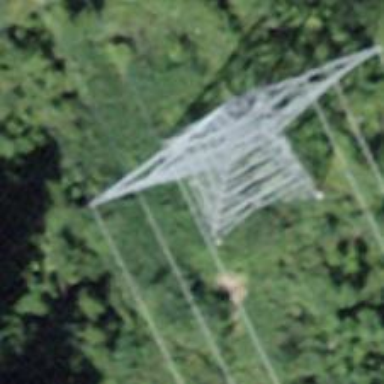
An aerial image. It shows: Towering power structure.